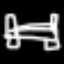
Label: bed